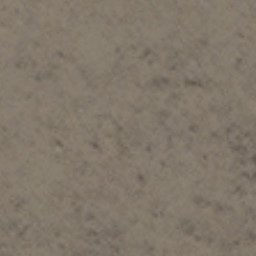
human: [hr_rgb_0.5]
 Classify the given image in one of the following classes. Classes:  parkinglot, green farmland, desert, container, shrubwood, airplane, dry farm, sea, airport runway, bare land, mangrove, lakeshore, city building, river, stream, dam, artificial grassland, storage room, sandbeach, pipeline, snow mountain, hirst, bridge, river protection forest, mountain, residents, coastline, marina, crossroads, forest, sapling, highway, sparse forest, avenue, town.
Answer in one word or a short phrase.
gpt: bare land